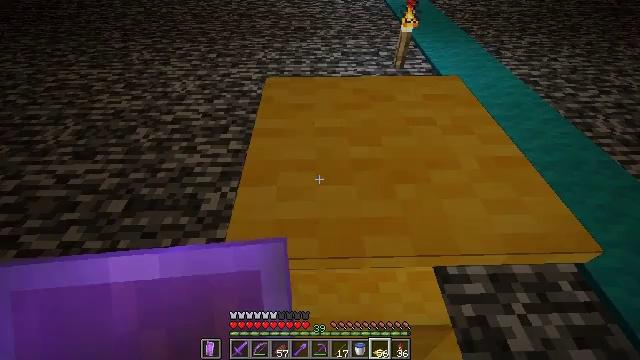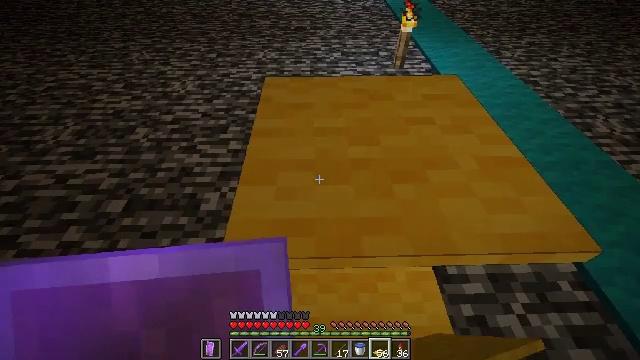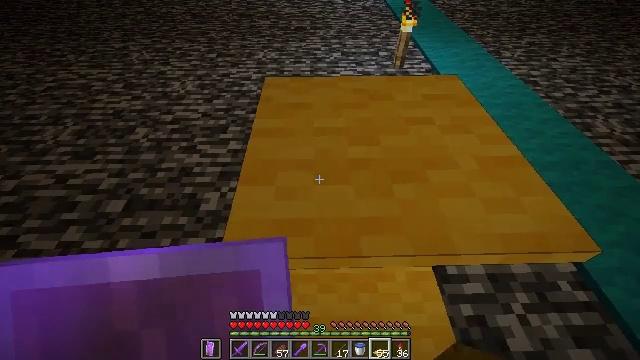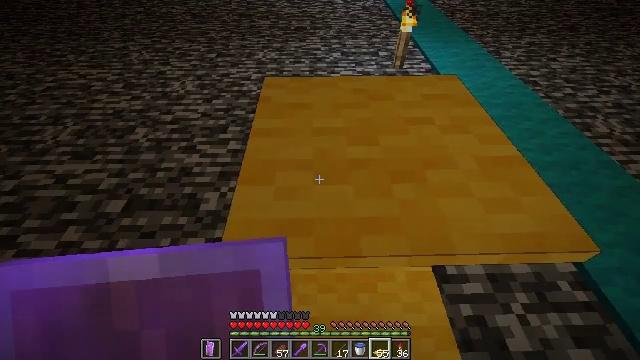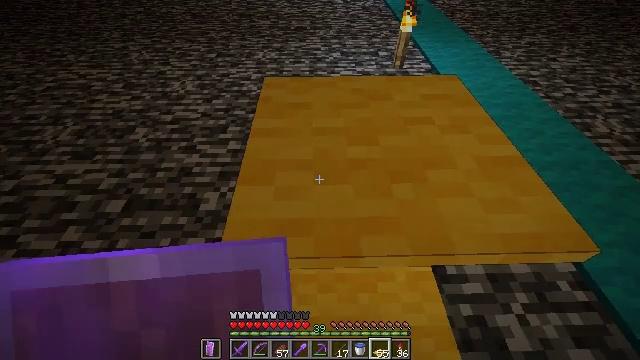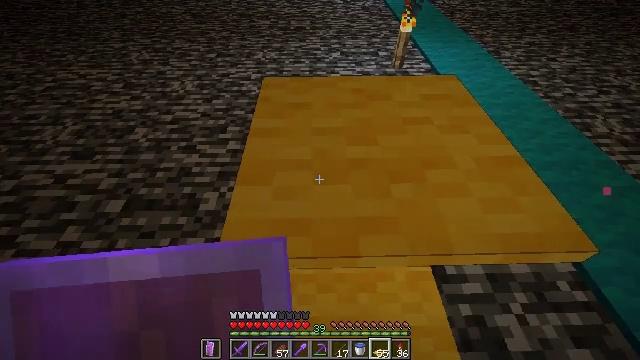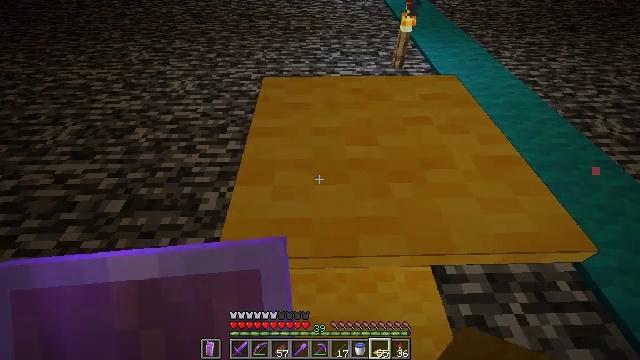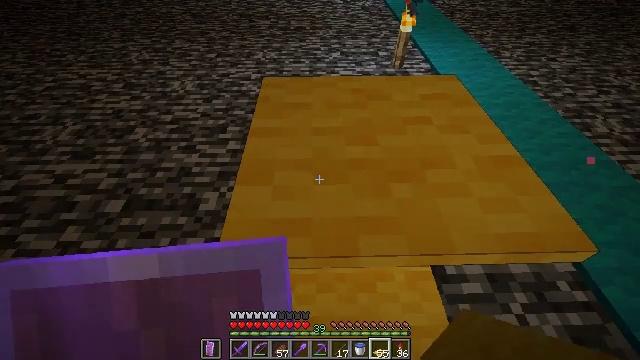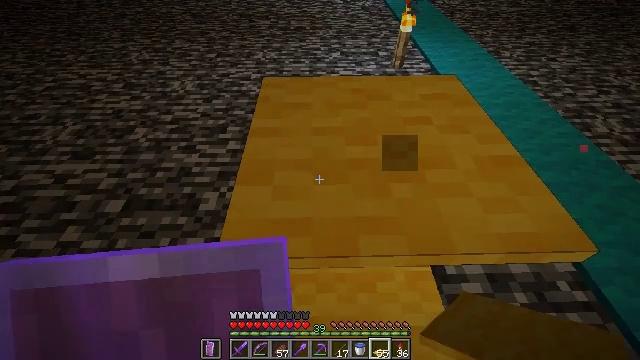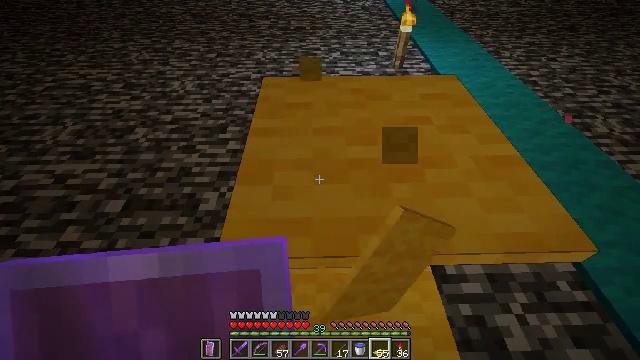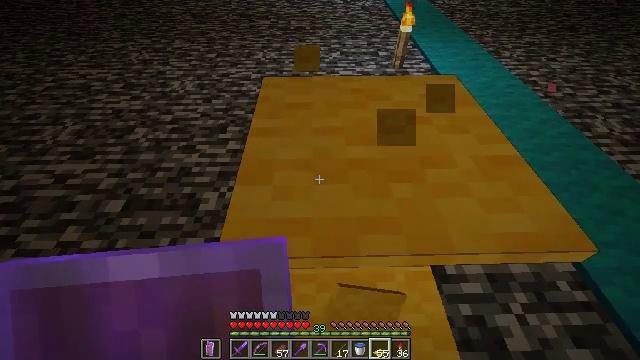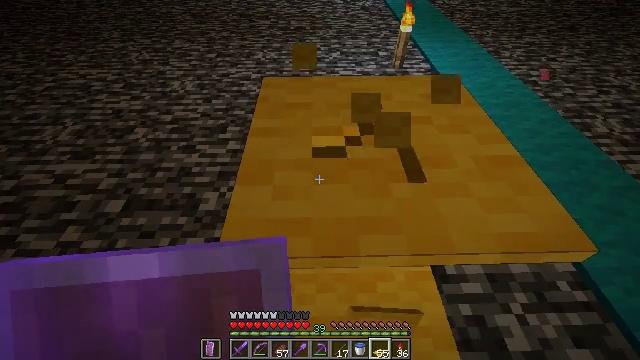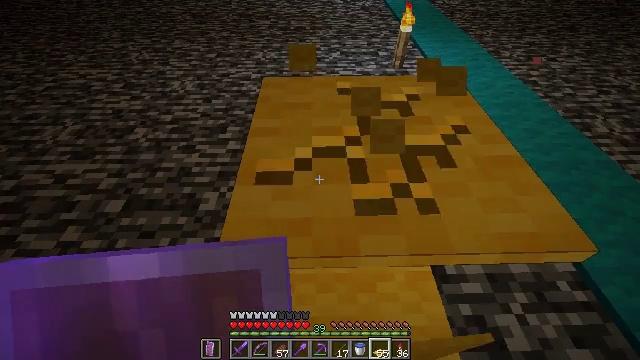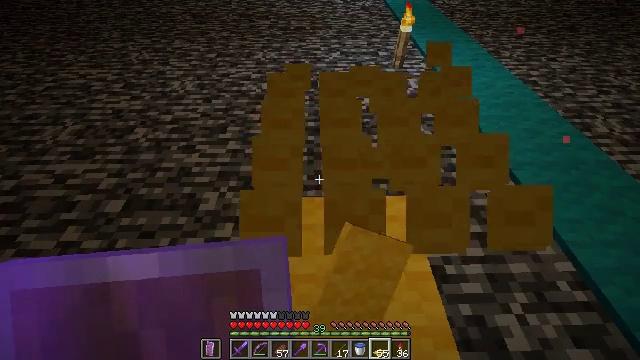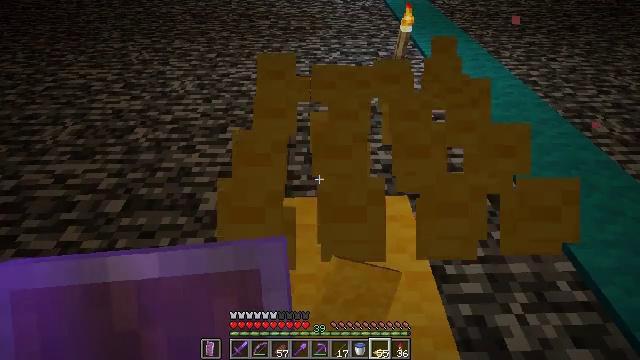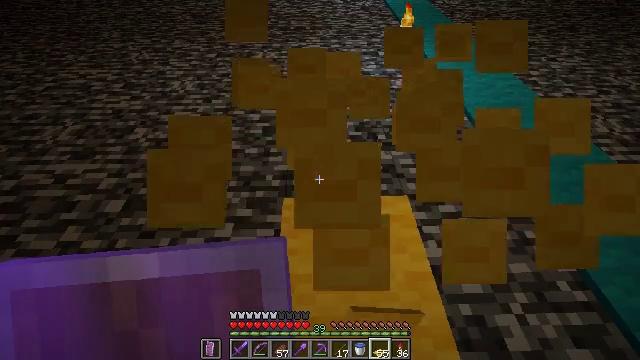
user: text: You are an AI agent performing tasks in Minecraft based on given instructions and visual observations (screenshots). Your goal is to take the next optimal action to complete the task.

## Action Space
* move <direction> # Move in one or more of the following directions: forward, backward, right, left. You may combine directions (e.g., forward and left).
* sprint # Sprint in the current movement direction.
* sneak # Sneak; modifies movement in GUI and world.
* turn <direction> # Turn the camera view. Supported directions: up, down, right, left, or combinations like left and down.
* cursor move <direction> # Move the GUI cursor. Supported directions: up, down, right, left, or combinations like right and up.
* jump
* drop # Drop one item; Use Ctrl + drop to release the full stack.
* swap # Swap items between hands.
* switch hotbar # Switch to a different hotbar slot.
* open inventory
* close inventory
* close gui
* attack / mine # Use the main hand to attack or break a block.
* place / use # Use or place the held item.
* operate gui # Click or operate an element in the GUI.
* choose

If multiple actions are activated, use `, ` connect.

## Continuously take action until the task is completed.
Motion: motion action
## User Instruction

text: Gather the yellow carpet.
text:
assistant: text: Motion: move forward, use / place
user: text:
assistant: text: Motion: move forward, use / place
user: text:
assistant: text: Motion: move forward, use / place
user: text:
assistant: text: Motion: move forward, use / place
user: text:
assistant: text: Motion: move forward, use / place
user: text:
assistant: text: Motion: no_op
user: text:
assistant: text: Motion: no_op
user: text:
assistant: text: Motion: attack / mine
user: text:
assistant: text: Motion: attack / mine
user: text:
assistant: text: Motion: attack / mine
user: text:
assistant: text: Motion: attack / mine
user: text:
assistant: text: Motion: attack / mine
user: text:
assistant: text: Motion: attack / mine
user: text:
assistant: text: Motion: attack / mine
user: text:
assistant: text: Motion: attack / mine
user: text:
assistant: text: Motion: attack / mine
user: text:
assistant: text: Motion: attack / mine
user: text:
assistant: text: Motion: attack / mine